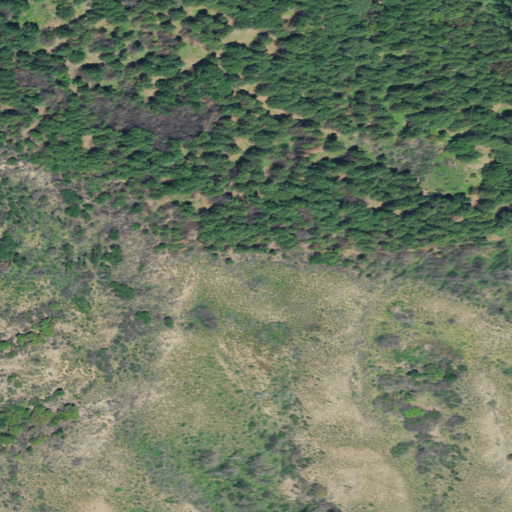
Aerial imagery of mountain in California named Little Round Mountain containing grassland, shrub, evergreen forest, open development, and mixed forest